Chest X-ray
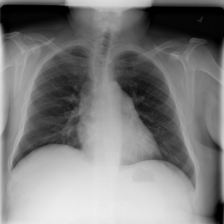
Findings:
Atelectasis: negative
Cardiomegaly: negative
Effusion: negative
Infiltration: negative
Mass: negative
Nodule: negative
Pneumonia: negative
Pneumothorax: negative
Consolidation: negative
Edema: negative
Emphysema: negative
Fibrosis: negative
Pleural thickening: negative
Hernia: negative